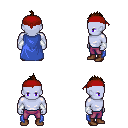
a pixel art fantasy rpg character, male body template, dark elf, purple skin, blue cape, magenta pants, brown mohawk hairstyle, red bandana, white cloth bracers, brown shoes, four views (front, back, left, right), 2x2 character sprite sheet, small pixel art, hard edges, no anti-aliasing